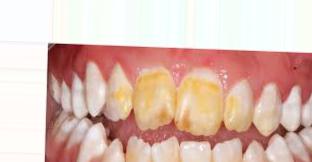
Condition: Tooth Discoloration